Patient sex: M
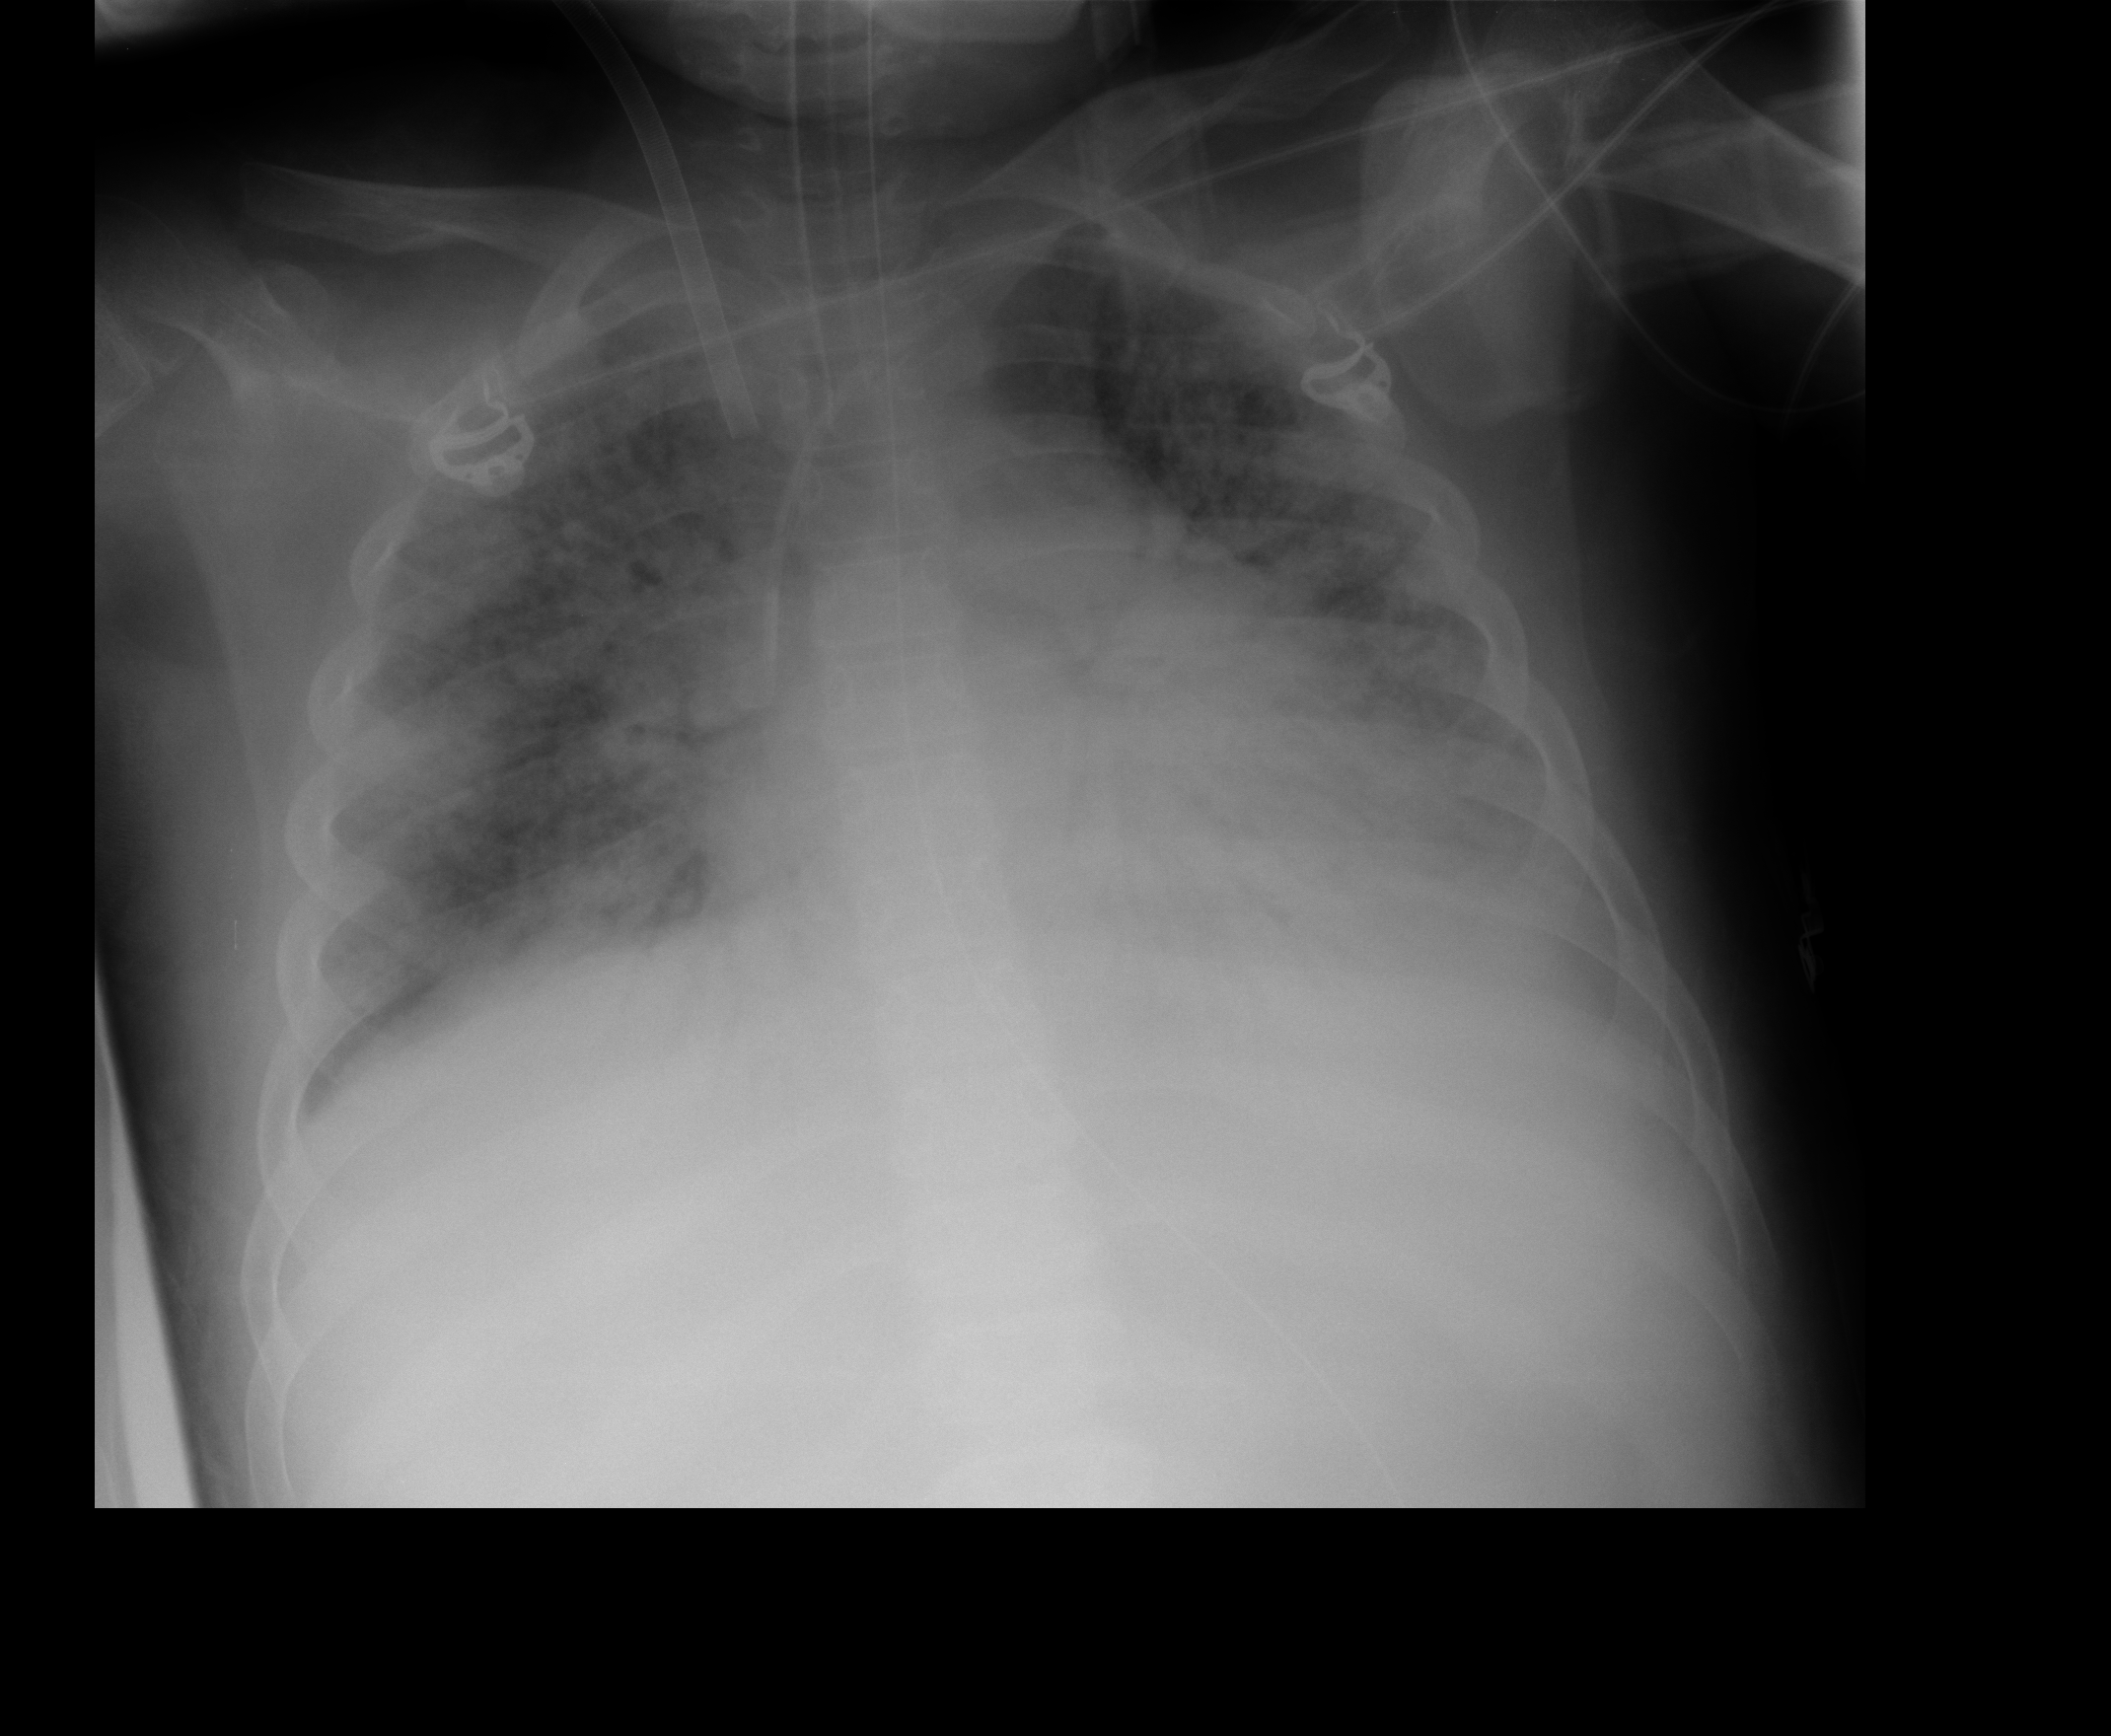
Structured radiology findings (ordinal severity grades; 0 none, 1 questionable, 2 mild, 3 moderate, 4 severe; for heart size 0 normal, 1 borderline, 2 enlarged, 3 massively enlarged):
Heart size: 2
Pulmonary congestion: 2
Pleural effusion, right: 0
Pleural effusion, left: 1
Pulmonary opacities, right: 4
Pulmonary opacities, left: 4
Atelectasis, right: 3
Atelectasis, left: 3